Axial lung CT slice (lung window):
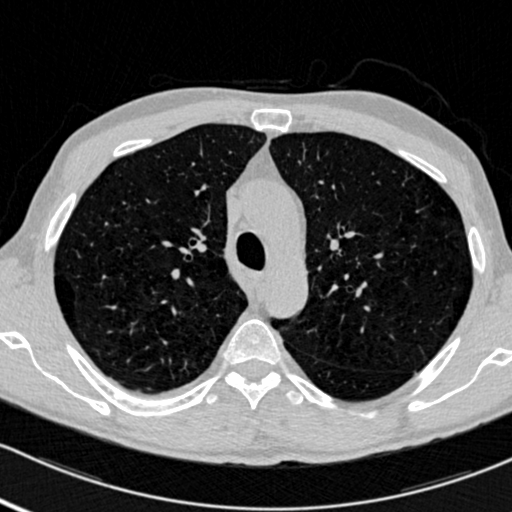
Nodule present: no